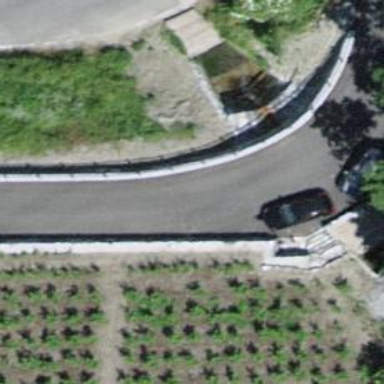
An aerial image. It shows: Retaining wall.